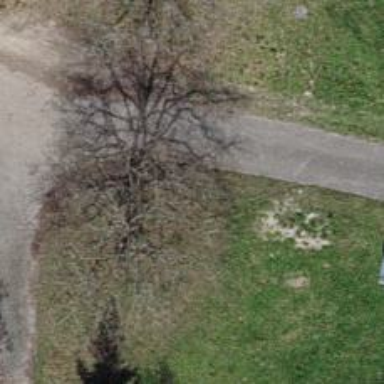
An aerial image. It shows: Beautiful tree in nature.